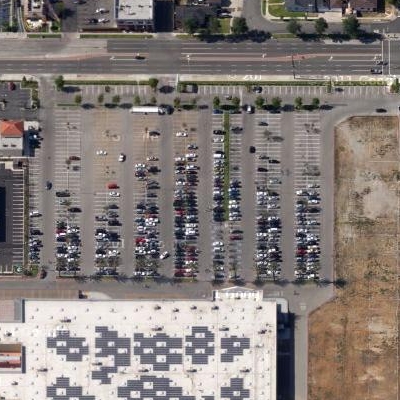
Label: Parking